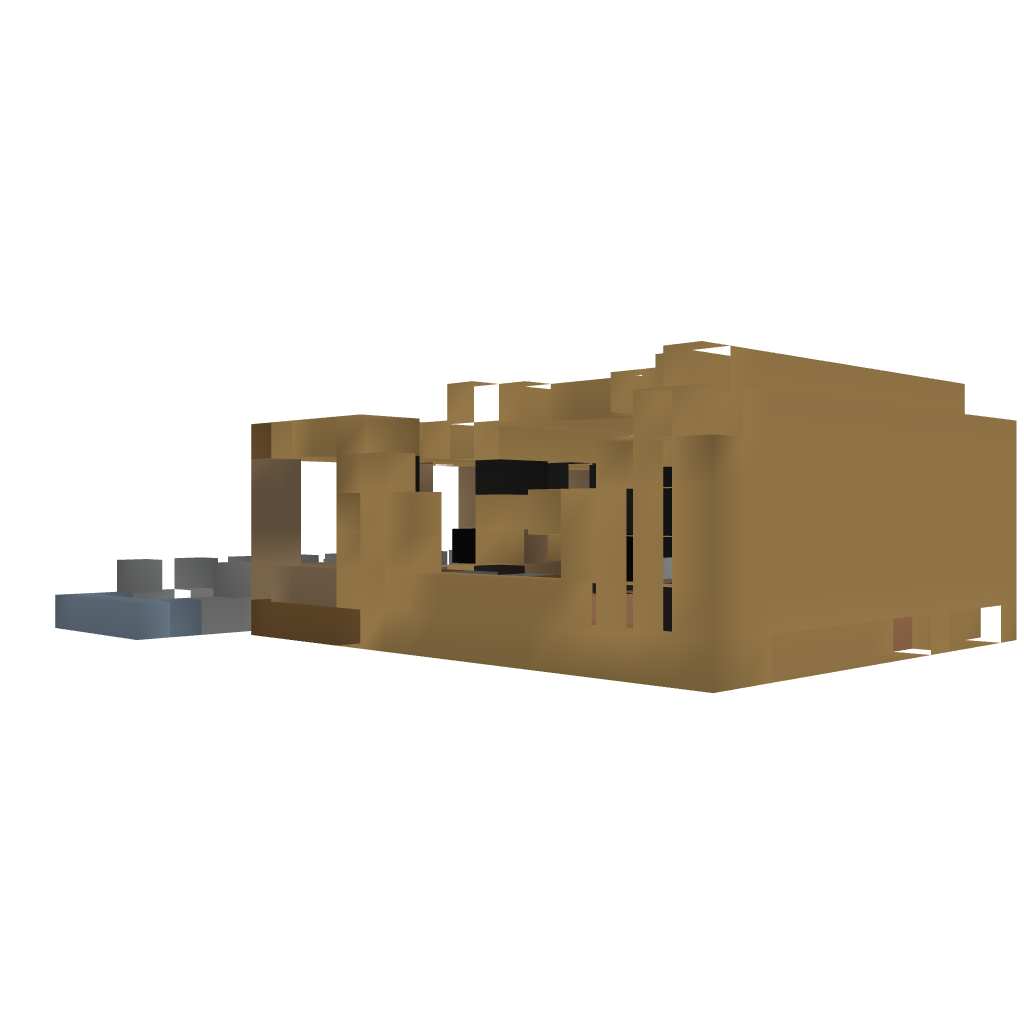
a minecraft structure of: Zombie Survival House